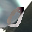
Label: 0